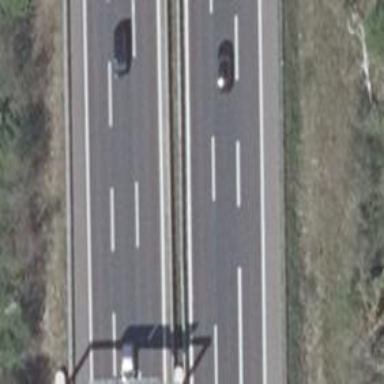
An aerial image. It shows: Trunk highway designated for motor vehicles.